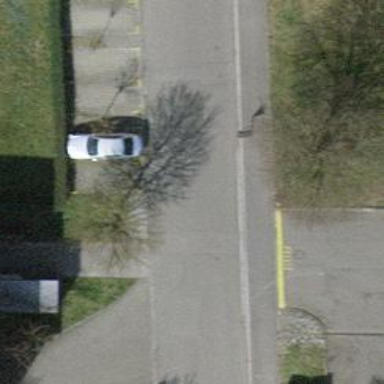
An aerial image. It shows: Bollard.